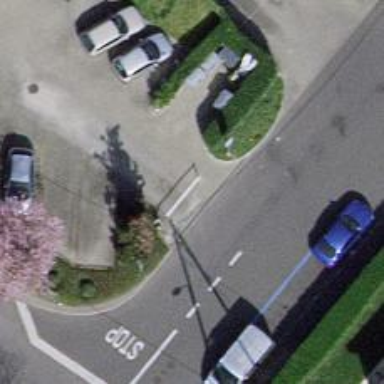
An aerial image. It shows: Lift gate barrier.